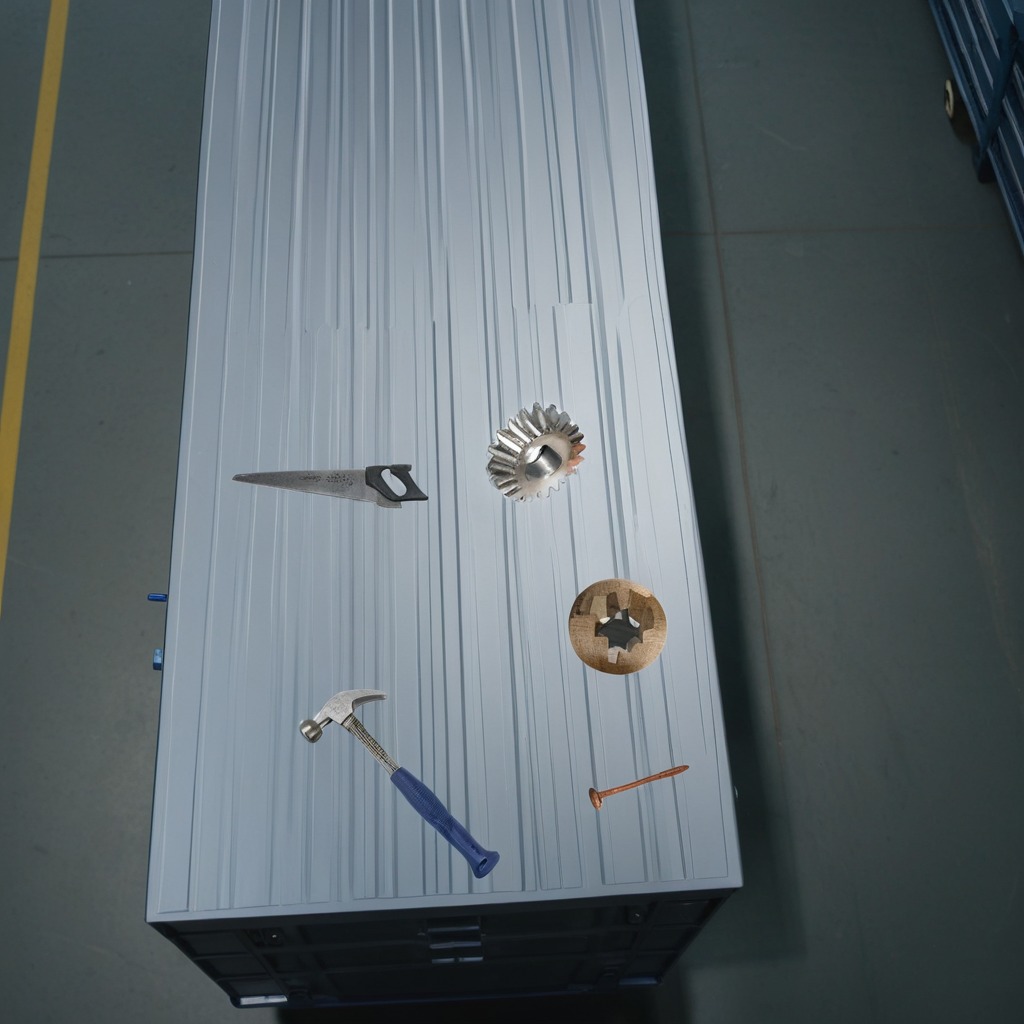
A steel gear with teeth, a metal machine screw, a hammer, an iron nail, and a handheld metal saw are lying on the toolbox surface.